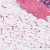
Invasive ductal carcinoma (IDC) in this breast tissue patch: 0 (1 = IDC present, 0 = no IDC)